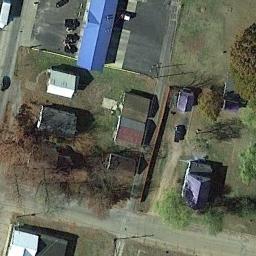
Label: residential